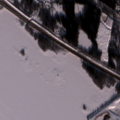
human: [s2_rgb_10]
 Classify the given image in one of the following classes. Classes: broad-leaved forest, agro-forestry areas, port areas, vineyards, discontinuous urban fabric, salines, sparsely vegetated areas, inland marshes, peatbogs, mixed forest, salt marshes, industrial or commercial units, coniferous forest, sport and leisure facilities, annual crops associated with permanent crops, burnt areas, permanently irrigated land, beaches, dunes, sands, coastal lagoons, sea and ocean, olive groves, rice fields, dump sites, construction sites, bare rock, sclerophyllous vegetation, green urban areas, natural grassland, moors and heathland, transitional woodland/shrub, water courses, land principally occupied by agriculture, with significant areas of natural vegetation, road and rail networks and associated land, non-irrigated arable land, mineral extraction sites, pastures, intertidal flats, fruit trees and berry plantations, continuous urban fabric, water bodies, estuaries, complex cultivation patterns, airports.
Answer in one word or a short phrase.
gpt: discontinuous urban fabric, mixed forest, transitional woodland/shrub, sea and ocean